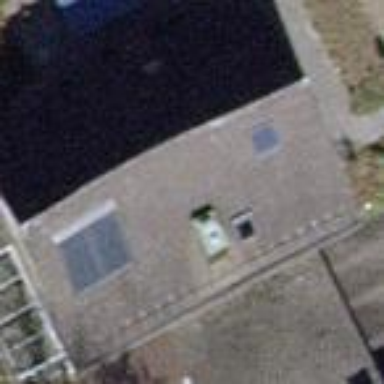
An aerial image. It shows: Building with tiled roof.